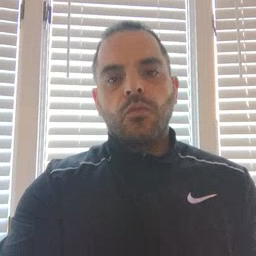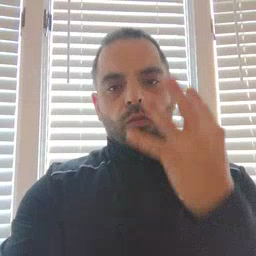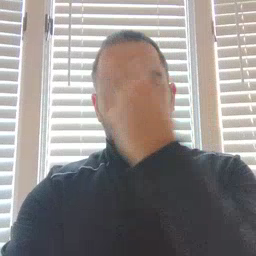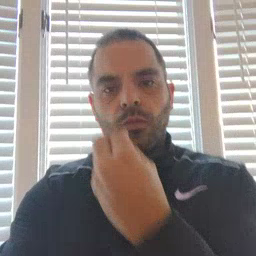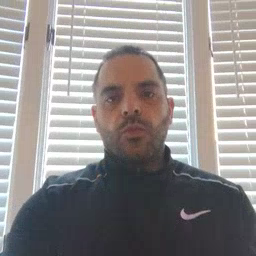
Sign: pretty